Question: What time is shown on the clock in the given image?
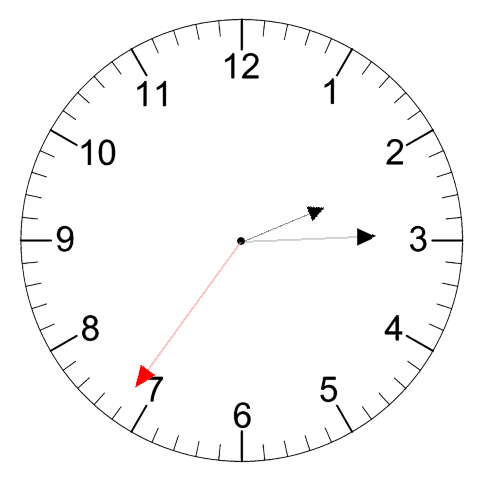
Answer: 02:14:36